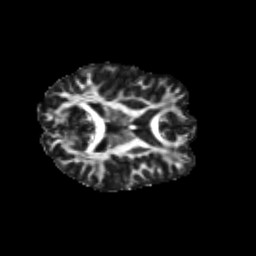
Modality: FA
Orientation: axial
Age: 34
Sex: female
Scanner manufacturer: siemens
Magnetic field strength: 3 T
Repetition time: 1.8 s
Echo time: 0.07 s